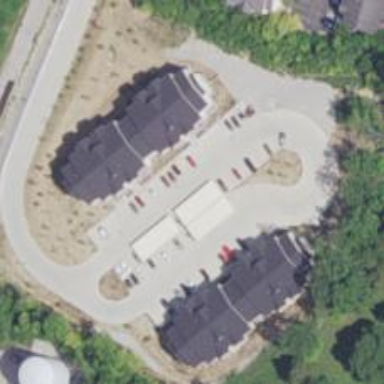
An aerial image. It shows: Paved parking aisle used as service road.